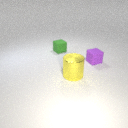
large yellow metal cylinder in front of small purple rubber cube